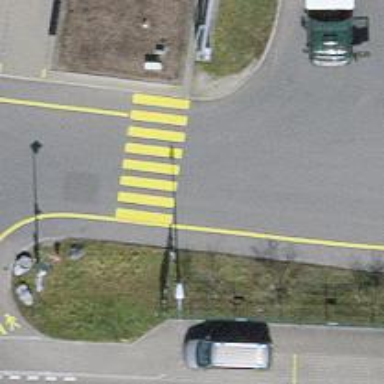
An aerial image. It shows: Uncontrolled zebra crossing.